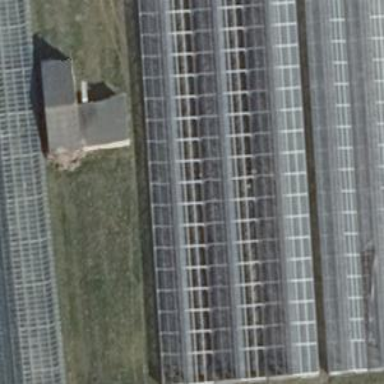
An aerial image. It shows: Greenhouse.